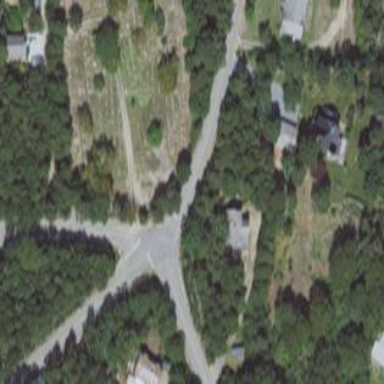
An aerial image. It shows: Cemetery with historical significance.